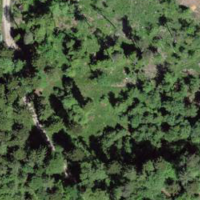
EUNIS habitat code: 43
Species observed at this site:
Ilex aquifolium